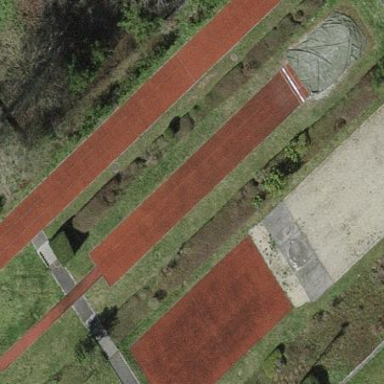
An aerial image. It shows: Athletics pitch used for leisure sports activities.